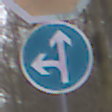
Verkehrszeichen: VorgeschriebeneFahrtrichtungGeradeausOderLinks
Zusatzzeichen oben: Stop
Umgebung: Outdoor, Nature
Tageszeit: MorningAfternoon
Wetter: Overcast
Licht: Natural
Jahreszeit: Autumn
Kontrast: LowContrast